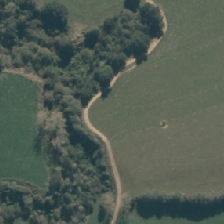
Land cover: deciduous_hardwood